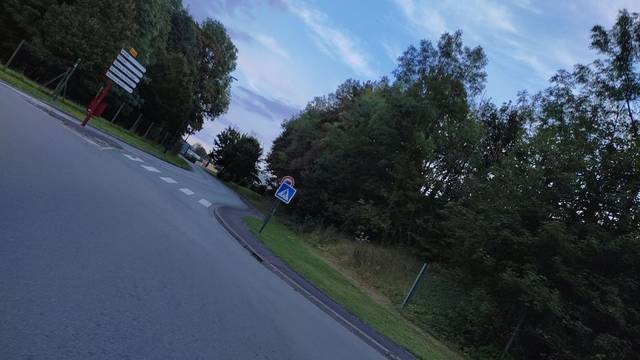
Region: France
Coordinates: 50.295, 2.804